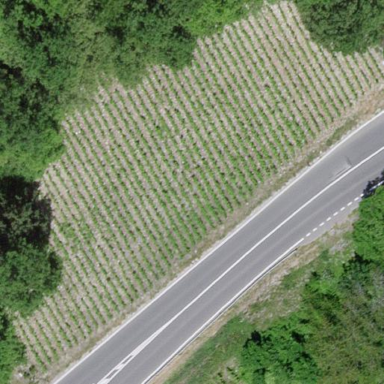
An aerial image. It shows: Beautiful vineyard in the countryside.